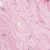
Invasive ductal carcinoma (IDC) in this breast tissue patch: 0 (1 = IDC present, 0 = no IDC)